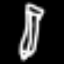
Label: pencil